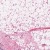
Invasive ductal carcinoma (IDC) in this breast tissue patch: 0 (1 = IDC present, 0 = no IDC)